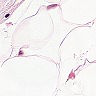
Metastatic tissue present: no